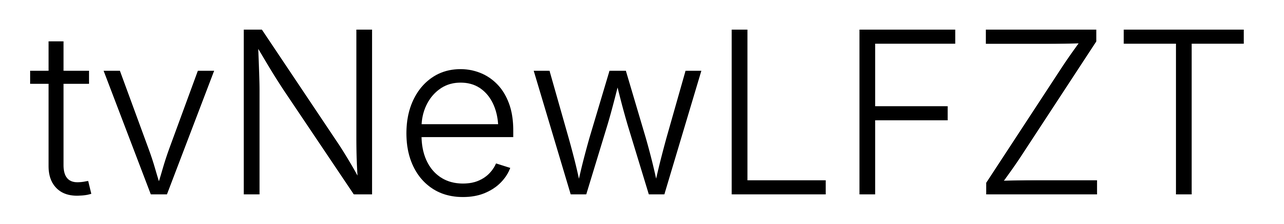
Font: Inter_Light